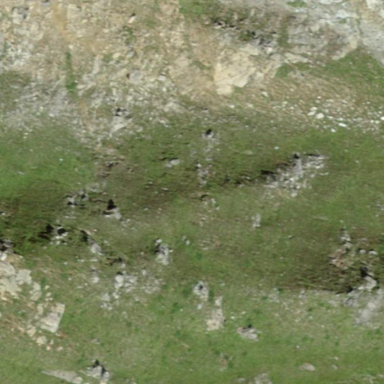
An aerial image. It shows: Landscape dominated by bare rock.